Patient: sex M, age 64
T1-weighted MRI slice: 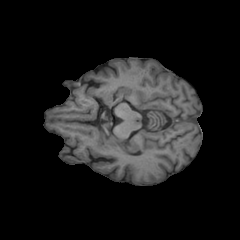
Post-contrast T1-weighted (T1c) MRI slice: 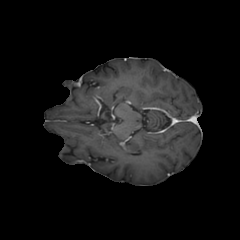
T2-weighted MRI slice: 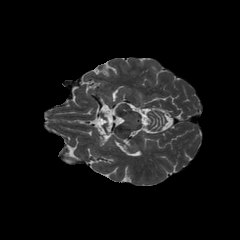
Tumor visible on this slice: no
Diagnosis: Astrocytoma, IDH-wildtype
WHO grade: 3